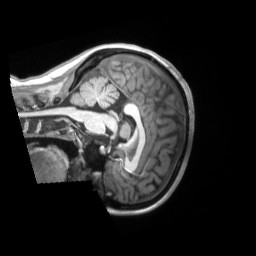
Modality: T1w
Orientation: sagittal
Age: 21
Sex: female
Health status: ill
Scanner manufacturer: siemens
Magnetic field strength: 3 T
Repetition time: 2.2 s
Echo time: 0.00157 s